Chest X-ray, PA view. Patient: 27 years old, sex M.
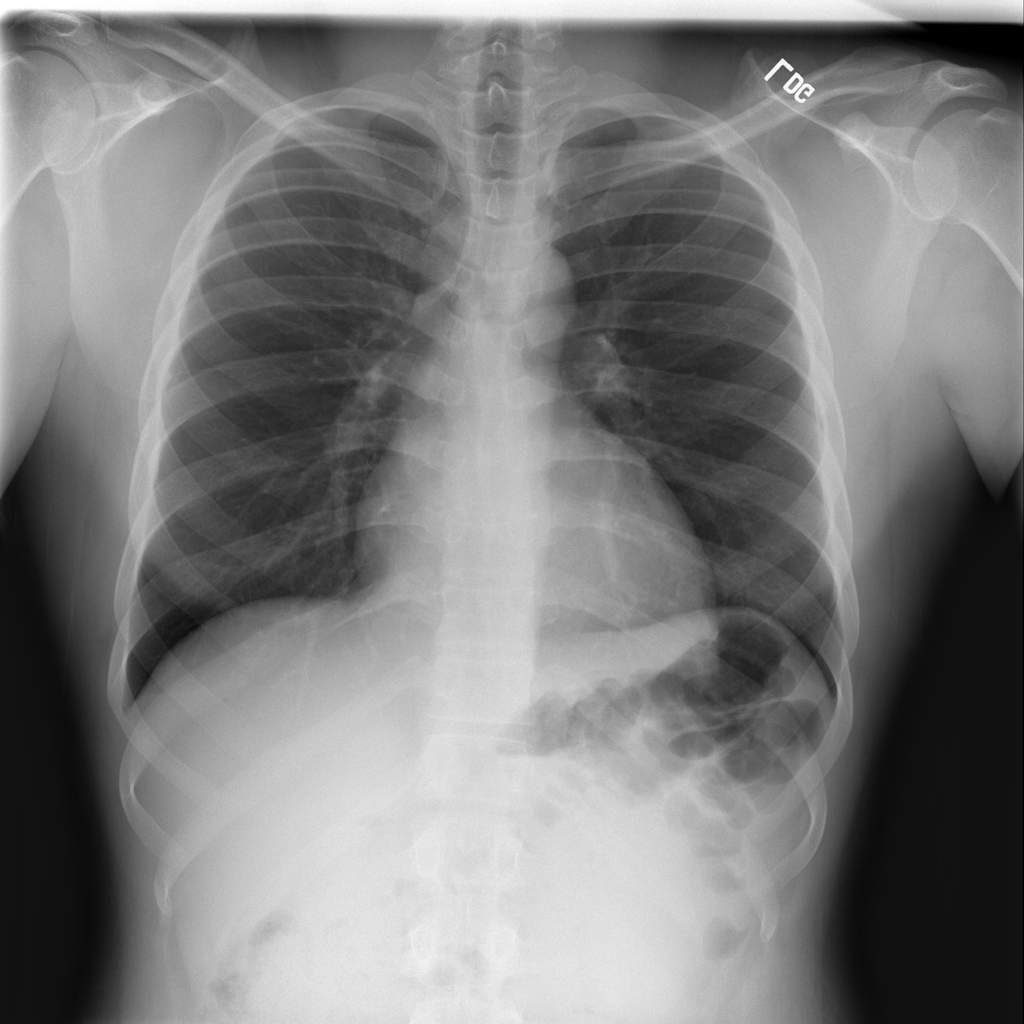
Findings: No Finding